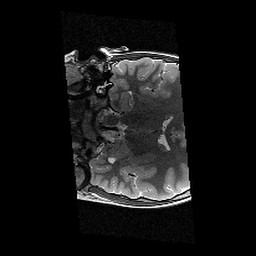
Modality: T2w
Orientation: coronal
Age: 10
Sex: female
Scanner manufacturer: siemens
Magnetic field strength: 3 T
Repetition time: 9.23 s
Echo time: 0.067 s